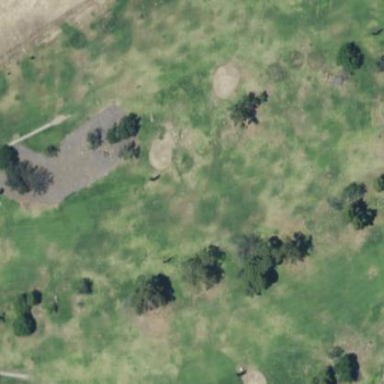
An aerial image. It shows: Golf fairway in the image.